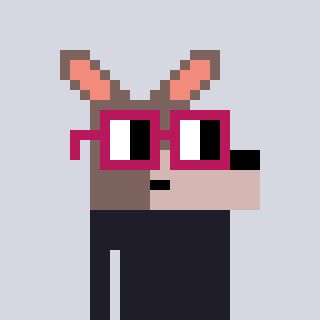
a pixel art character with square dark red glasses, a kangaroo-shaped head and a bege-colored body on a cool background